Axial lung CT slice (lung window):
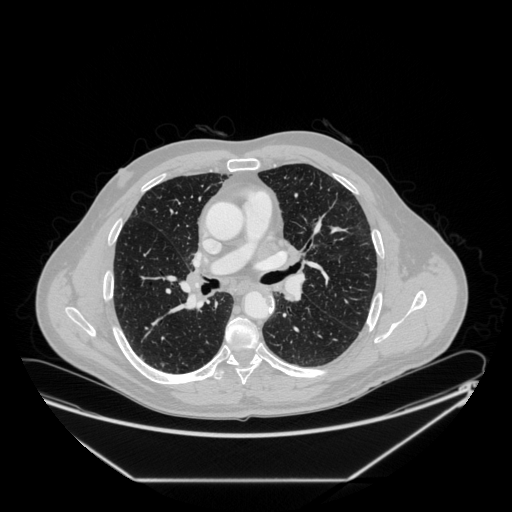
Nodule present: no